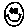
Label: smiley face